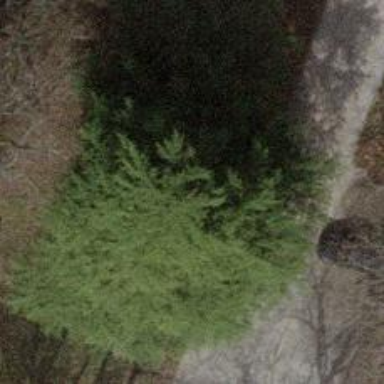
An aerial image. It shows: Evergreen tree with needle-leaved leaves.